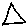
Label: triangle